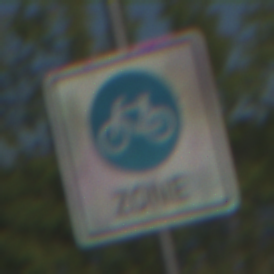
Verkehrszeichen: BeginnFahrradzone
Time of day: MorningAfternoon
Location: Outdoor (Nature)
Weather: Clear
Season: NotSpecified
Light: Natural